Question: I've '.csv' file and trying to display it using flask and html tables. I've already parsed csv file and passed it into flask html template file.
this is my html file
'''
<table class='content-table'>
<thead>
<tr>
<th>First Name</th>
<th>Last Name</th>
</tr>
</thead>
<tbody>
{% for firstname in firstnames %}
<tr>
<td>{{ firstname }}</td>
</tr>
{% endfor %}
{% for lastname in lastnames %}
<tr>
<td>{{ lastname }}</td>
</tr>
{% endfor %}
</tbody>
</table>
'''
which results

I wanted to fill Last Name column with Doe. How can I do it?
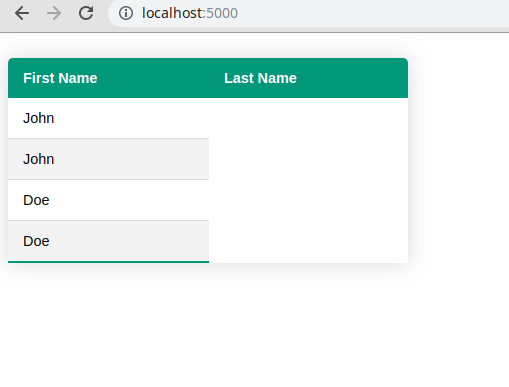
Answer: You should zip() the firstname and lastname when you rendering your tempalte.
like 'name_details = zip(firstnames, lastnames)'. Then you can use it in single for loop
'''
<table class='content-table'>
<thead>
<tr>
<th>First Name</th>
<th>Last Name</th>
</tr>
</thead>
<tbody>
{% for firstname, lastnames in name_details %}
<tr>
<td>{{ firstname }}</td>
<td>{{ lastnames }}</td>
</tr>
{% endfor %}
</tbody>
</table>
'''